Question: I am working on my portfolio website:
<URL>
Everything checks out in Firefox and Chrome, but when I open it up on IE9 and IE10, the text of the entire page (apart from the web font header and the "I realise dreams" phrase) was being assigned a weird unknown font.
I've double checked all the code, where in HTML I got
'''
<html lang="en">
'''
and in CSS I got
'''
body {
font: 12px/16px serif
}
'''
supposedly the above should tell to render the page in default Latin-based serif font, which is Times New Roman had user not change it.
What happened exactly?
Note: source code available for testing at <URL> . Remove appCache manifest to prevent enabling it in Chrome when testing.
screenshot in IE9 below.

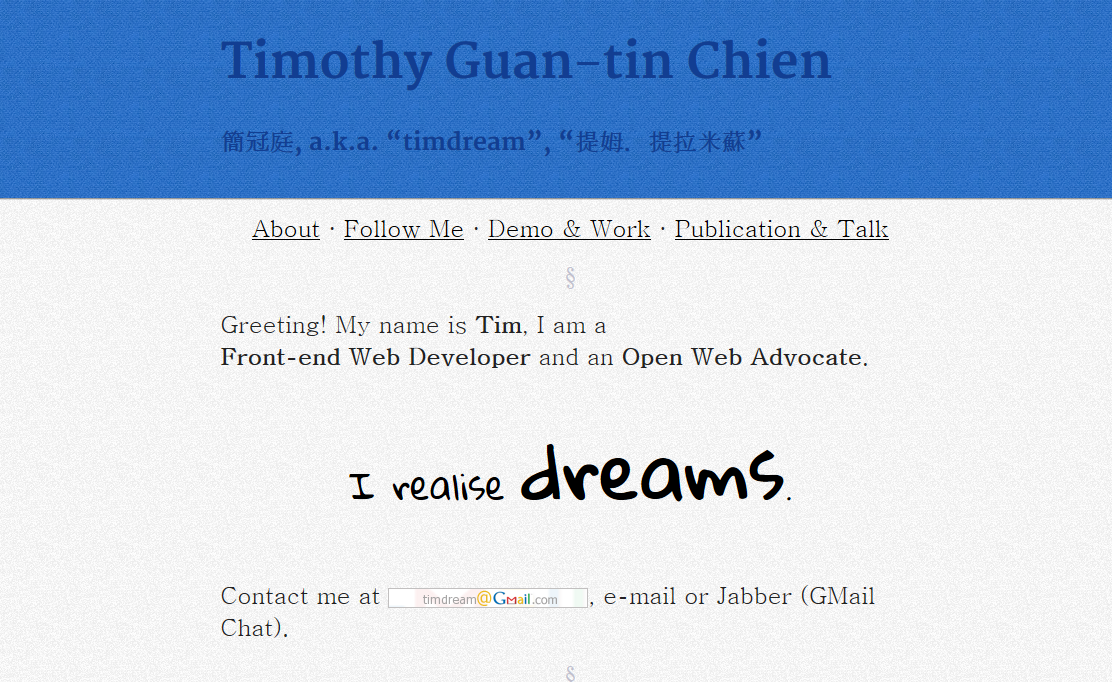
Answer: The font in the screenshot is Batang, and it appears because it is what the generic font name 'serif' is mapped to in IE (in several versions).
For some more notes on this, see
<URL>